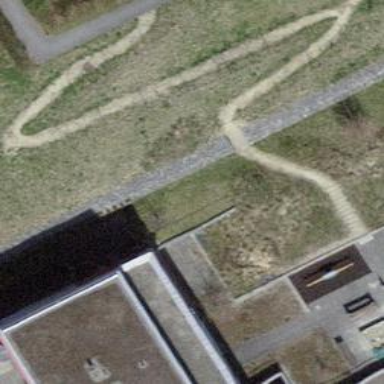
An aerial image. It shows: Cobblestone path.